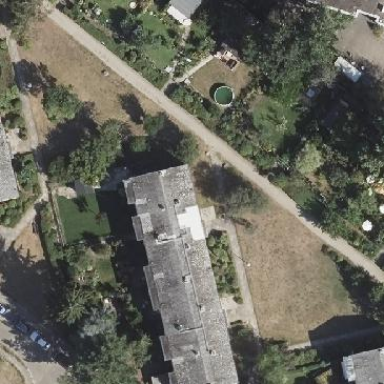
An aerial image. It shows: Gabled roof apartments building.